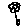
Label: flower